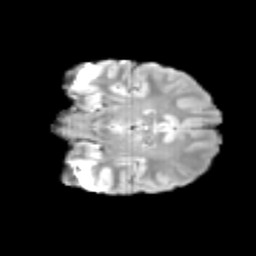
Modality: T2w
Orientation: coronal
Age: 13
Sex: male
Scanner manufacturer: siemens
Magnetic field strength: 3 T
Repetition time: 3.8 s
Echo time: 0.07 s